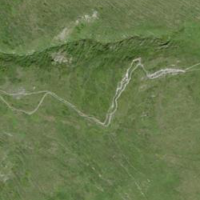
EUNIS habitat code: 23
Species observed at this site:
Arnica montana